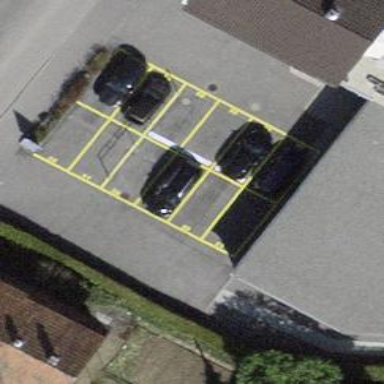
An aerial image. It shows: Parking area with surface.